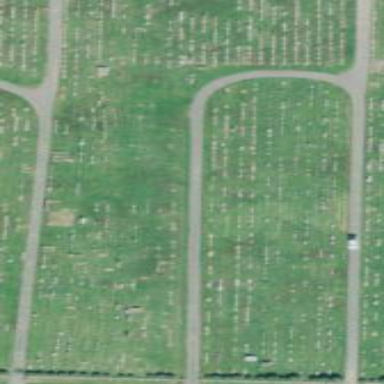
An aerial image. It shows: Cemetery.